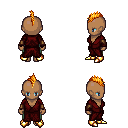
a pixel art fantasy rpg character, female body template, human, dark skin, red robe, teal pants, light blonde mohawk hairstyle, cloth bracers, gold boots, four views (front, back, left, right), 2x2 character sprite sheet, small pixel art, hard edges, no anti-aliasing